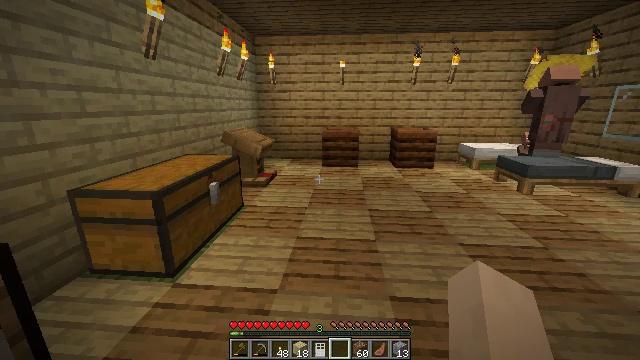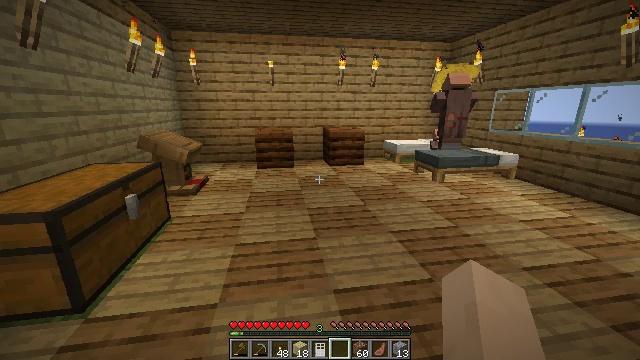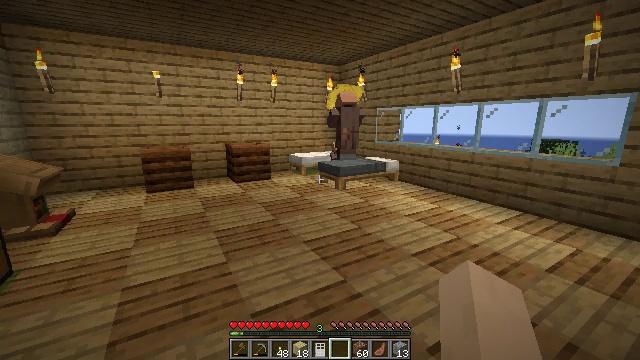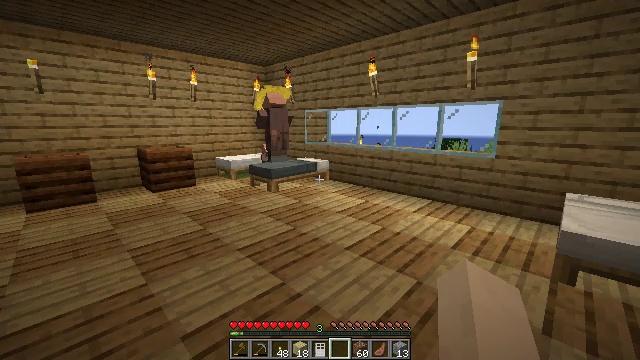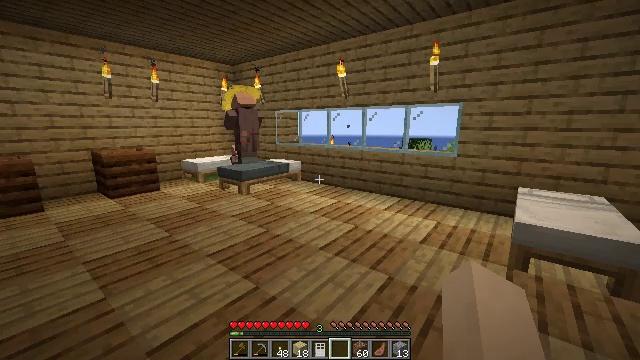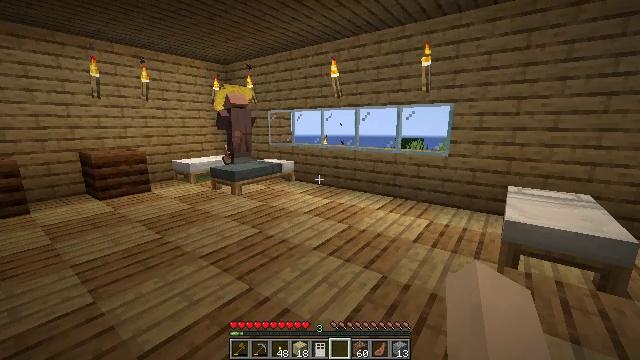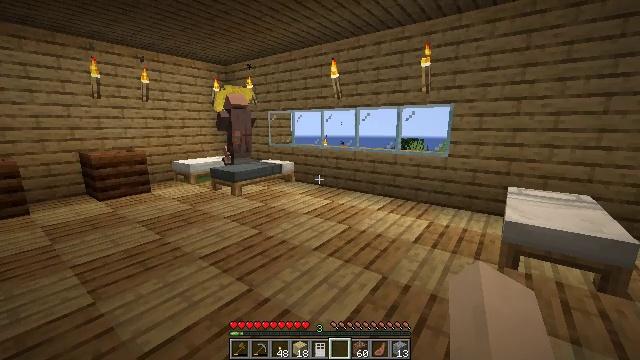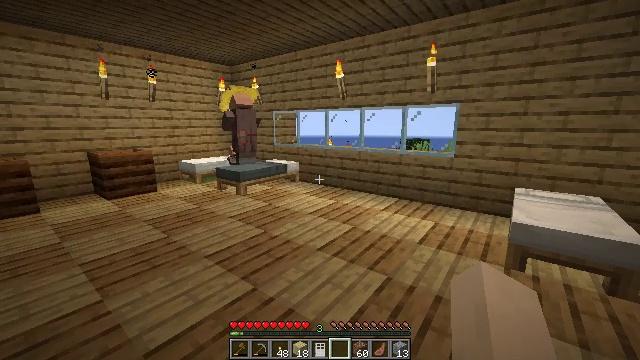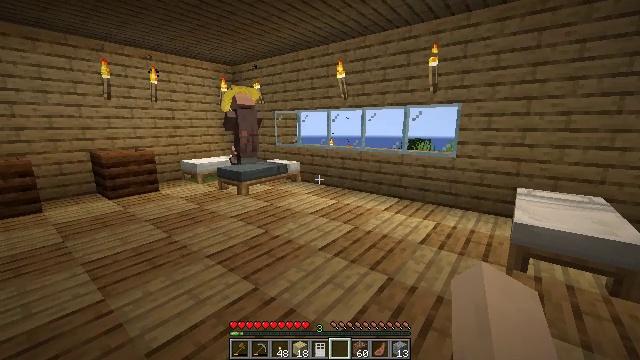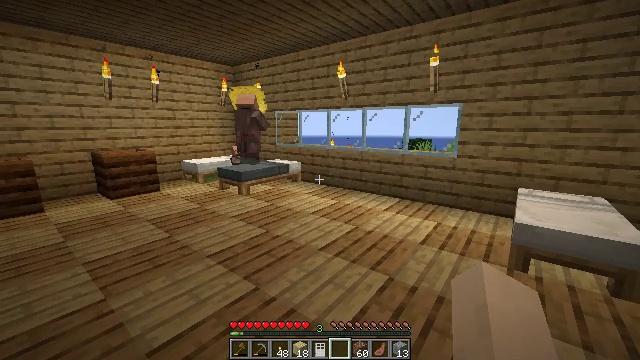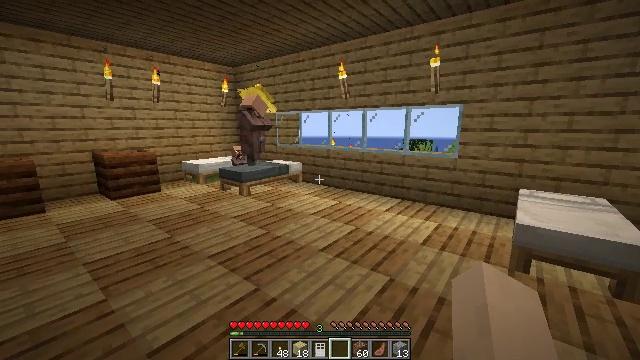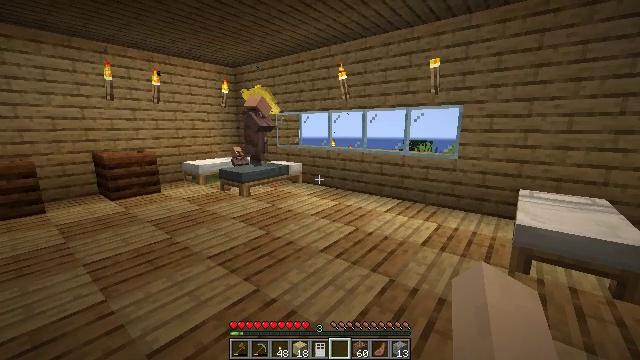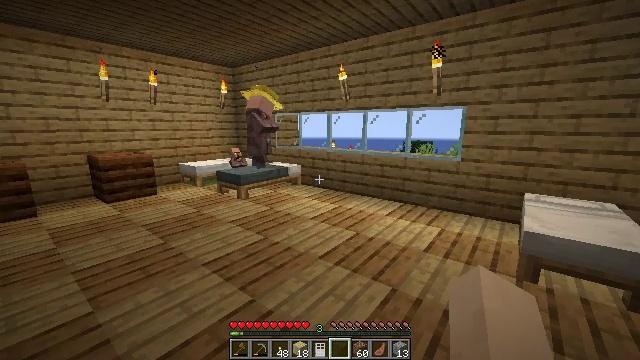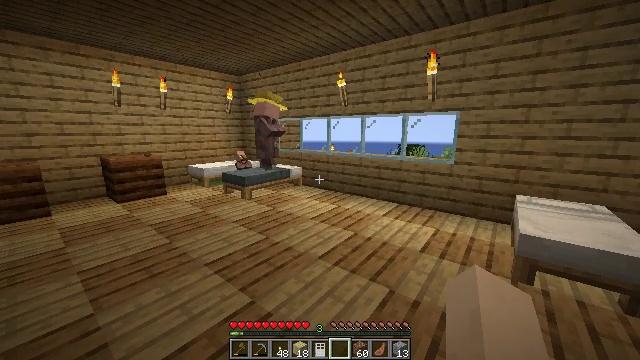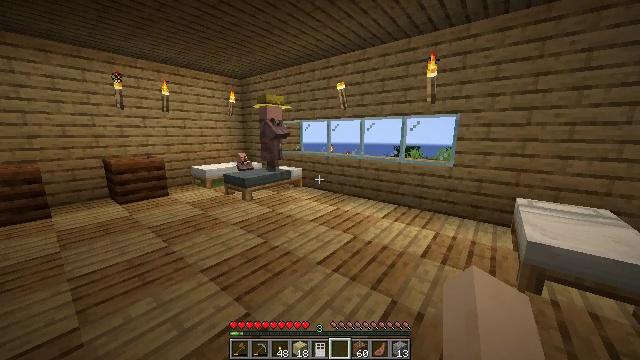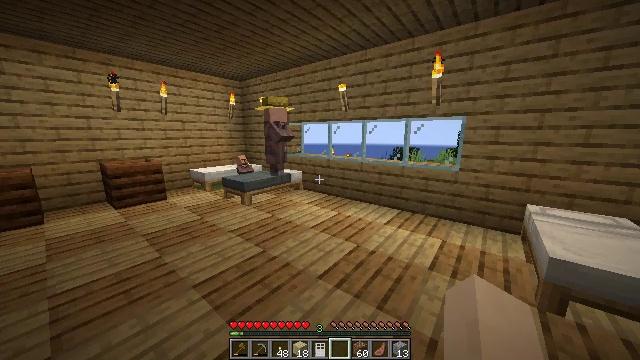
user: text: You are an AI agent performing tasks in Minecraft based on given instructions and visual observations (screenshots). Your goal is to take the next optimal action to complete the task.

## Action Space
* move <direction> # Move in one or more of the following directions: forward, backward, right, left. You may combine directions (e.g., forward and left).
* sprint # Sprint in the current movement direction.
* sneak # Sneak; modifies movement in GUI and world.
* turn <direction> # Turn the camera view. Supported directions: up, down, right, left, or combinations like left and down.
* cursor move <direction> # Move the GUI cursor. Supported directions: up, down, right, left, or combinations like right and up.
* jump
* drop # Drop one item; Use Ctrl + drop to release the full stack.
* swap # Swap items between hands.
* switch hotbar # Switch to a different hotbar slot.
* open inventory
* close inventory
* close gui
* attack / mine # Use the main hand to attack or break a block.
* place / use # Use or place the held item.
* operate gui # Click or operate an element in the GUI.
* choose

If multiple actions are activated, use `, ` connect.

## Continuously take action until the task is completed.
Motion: motion action
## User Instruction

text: Remove a cooked beef from the inventory.
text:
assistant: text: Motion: turn right
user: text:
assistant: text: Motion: turn right and up
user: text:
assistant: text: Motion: turn right
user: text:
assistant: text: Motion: turn right
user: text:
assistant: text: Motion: turn right
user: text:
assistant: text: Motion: no_op
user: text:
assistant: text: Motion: turn left
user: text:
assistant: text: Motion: no_op
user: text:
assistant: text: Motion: no_op
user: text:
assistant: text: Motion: sprint
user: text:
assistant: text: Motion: sprint
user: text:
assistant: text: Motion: move forward, sprint
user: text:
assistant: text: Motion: move forward, sprint
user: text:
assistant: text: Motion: move forward, sprint
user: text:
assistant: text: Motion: move forward, sprint
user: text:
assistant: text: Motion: move forward, sprint
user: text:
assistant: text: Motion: move forward, sprint
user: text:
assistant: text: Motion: move forward, sprint
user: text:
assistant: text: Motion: move forward, sprint
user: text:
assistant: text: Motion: move forward, sprint
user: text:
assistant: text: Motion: move forward, sprint
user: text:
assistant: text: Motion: move forward, sprint
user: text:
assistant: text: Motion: move forward, sprint
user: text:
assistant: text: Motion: sprint
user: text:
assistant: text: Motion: no_op
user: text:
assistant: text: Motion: no_op
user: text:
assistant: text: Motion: no_op
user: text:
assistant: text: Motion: no_op
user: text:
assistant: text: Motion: no_op
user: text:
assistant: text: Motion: no_op